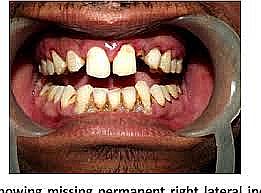
Condition: hypodontia